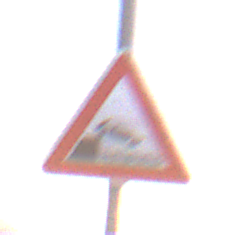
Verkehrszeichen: Ufer
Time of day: SunriseSunset
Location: Outdoor (Beach)
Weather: Overcast
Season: NotSpecified
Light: Natural